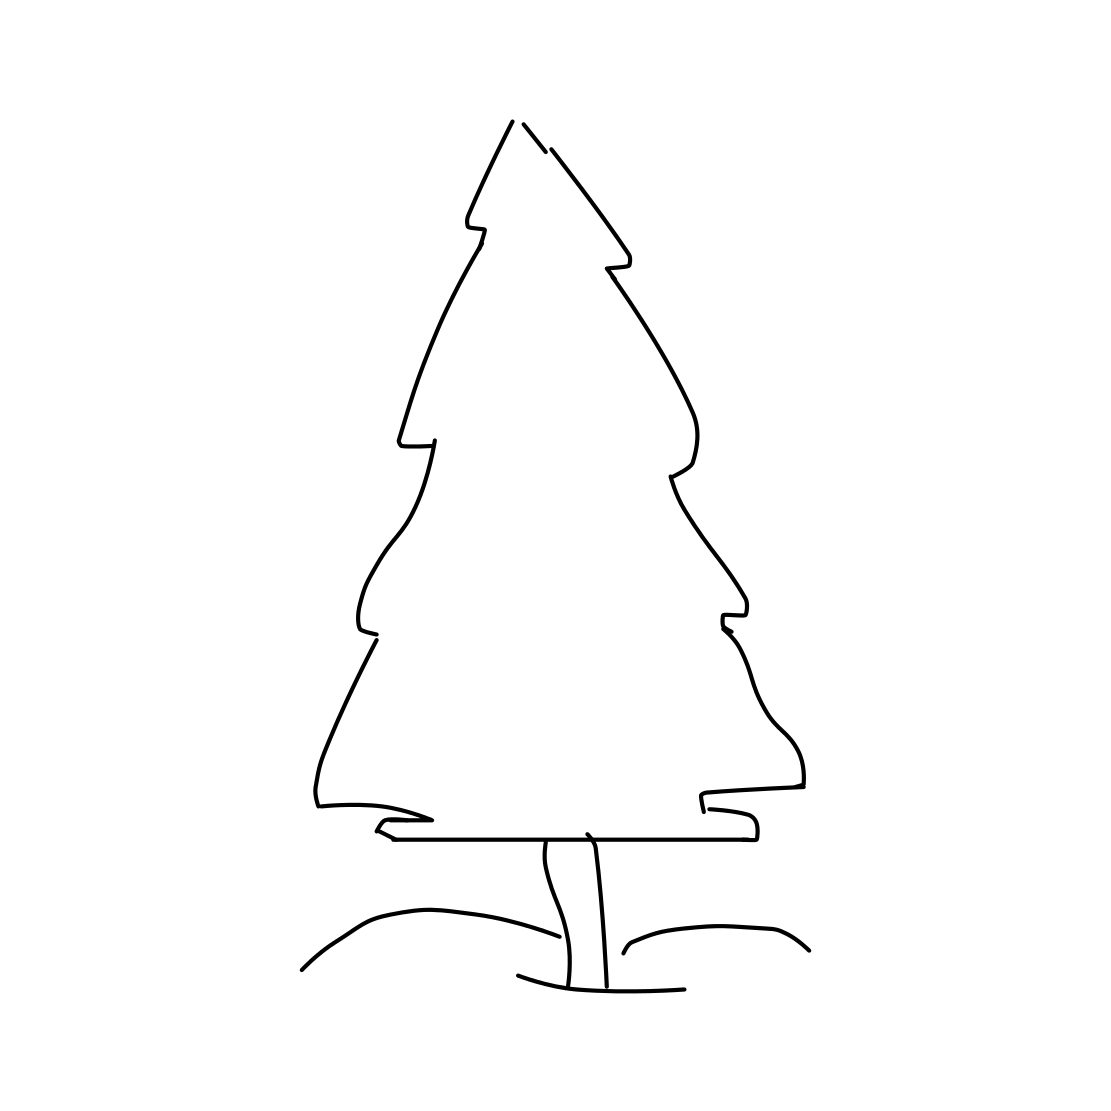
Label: tree